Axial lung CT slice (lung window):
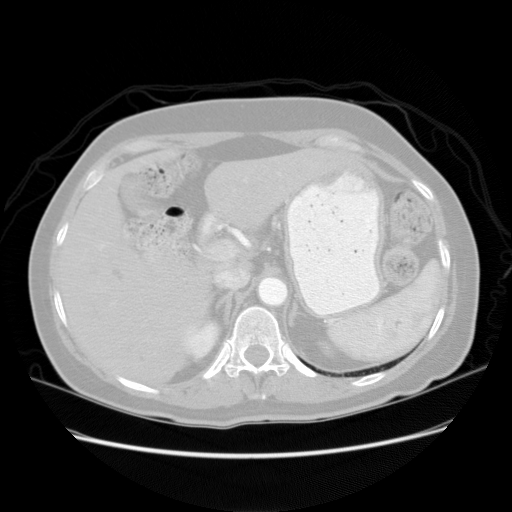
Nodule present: no